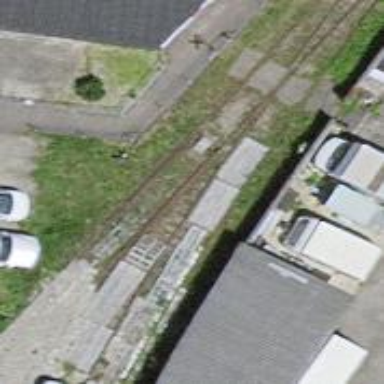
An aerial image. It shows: Railway switch.